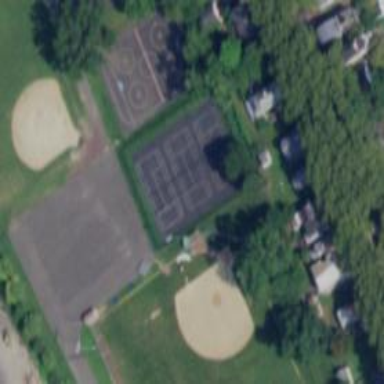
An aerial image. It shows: Tennis court on pitch designated for leisure land.